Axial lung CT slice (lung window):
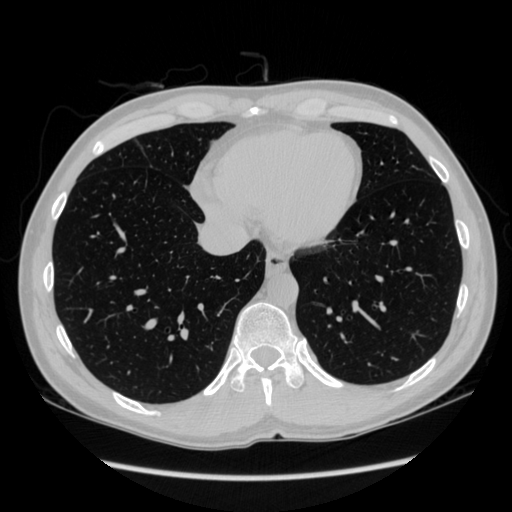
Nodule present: no